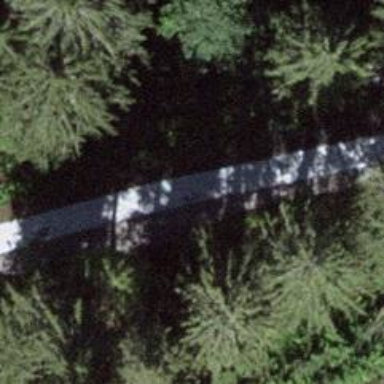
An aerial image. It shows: Bench.